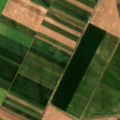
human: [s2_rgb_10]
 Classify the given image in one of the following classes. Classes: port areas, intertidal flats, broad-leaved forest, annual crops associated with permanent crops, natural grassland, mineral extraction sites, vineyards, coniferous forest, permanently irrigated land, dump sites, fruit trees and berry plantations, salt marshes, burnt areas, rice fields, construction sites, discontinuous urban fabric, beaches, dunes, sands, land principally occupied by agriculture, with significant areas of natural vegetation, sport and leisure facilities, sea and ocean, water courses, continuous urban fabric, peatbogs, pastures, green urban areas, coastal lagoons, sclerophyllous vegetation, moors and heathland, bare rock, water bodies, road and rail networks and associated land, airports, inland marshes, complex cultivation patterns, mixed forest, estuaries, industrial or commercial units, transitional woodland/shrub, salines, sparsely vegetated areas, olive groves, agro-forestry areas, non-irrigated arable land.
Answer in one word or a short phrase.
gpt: non-irrigated arable land